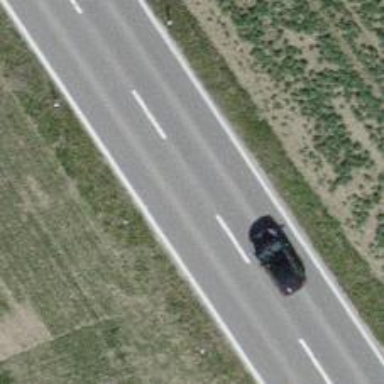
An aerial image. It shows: Primary road with asphalt surface.